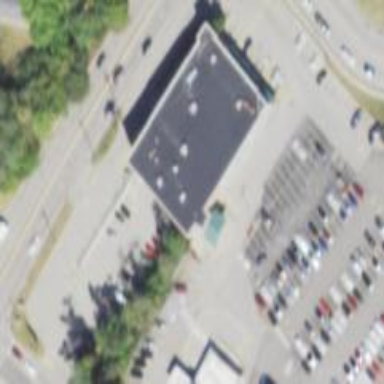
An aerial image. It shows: Pharmacy building providing healthcare services.